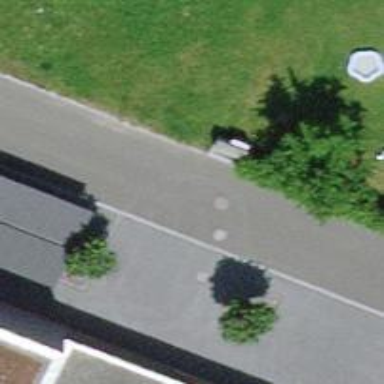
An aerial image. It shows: Street cabinet.